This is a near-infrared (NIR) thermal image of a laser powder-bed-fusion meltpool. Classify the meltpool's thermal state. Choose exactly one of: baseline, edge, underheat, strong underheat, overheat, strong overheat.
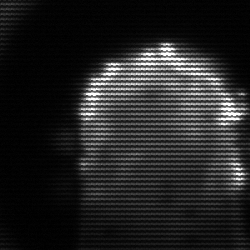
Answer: baseline